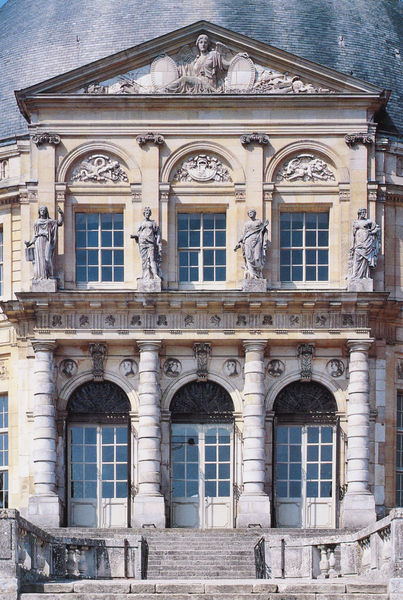
Titel: Vaux-le-Vicomte
Künstler: Louis Le Vau
Standort: Melun (EU - F)
Schlagwörter: blau, himmel, frauen, ausschnitt, fenster, frau, pfeiler, skizze, säule, säulen, tür, weiss, gebäude, haus, gericht, architektur, renaissance, balkon, fassade, türen, giebel, figuren, kuppel, treppe, treppen, stuck, stufe, stufen, menschenleer, foto, eingang, eingänge, portal, wappen, villa, portale, statuen, ionisch, antik, musen, treppenstufe, antikisierend, justizia, bauwerk, rundbogenfenster, säulenordnung, wappenhalter, fassadenskultpuren